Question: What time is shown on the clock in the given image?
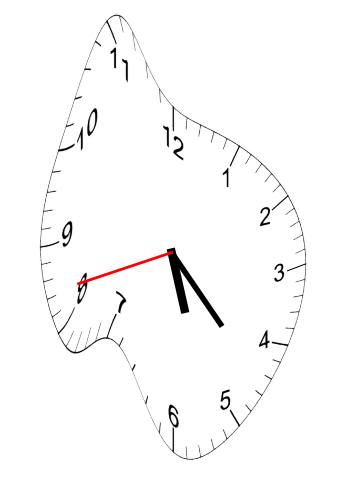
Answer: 05:22:42